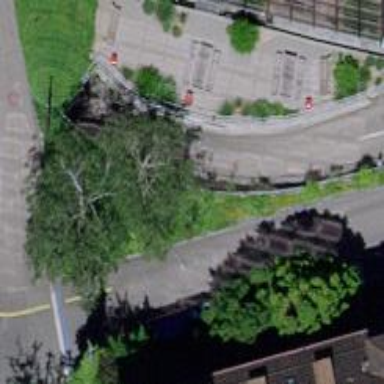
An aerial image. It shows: Retaining wall.